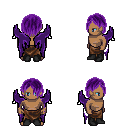
a pixel art fantasy rpg character, male body template, human, dark skin, purple wings, robe skirt, purple bangs hairstyle, black shoes, four views (front, back, left, right), 2x2 character sprite sheet, small pixel art, hard edges, no anti-aliasing